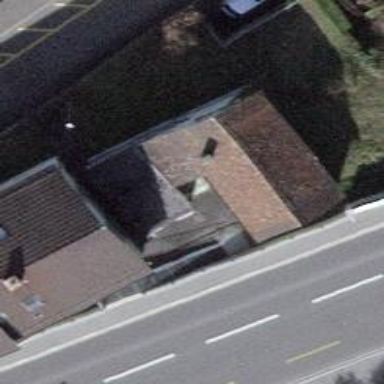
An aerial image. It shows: Simple house.